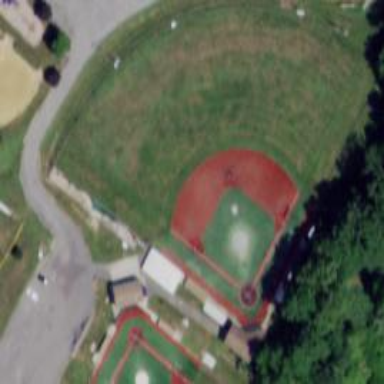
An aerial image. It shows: Baseball pitch for leisure land activities.